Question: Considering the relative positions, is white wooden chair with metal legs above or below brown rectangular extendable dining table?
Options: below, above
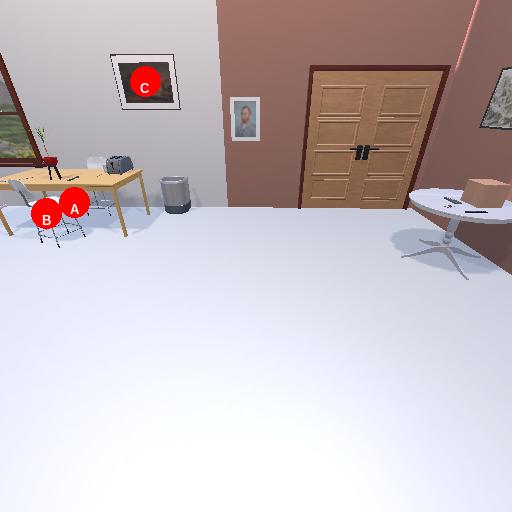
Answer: below